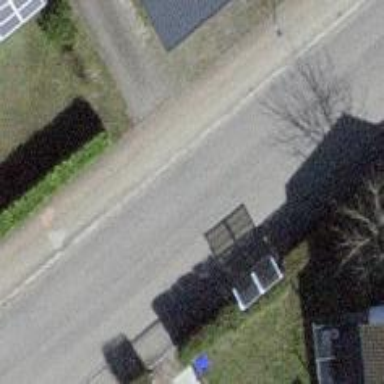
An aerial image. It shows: Driveway made of paving stones.